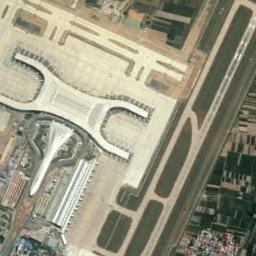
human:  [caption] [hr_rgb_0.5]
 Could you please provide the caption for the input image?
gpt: An airport with some runways and two terminals on the lawn and the farmland with a village beside .

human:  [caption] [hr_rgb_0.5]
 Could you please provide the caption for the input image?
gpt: The airport was built in the middle of lush vegetation .

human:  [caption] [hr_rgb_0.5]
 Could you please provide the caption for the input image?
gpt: Several runways and buildings are scattered in the airport while every plane is on their own position .

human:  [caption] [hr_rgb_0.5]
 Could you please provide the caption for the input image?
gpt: There is an airport in the field with some runways next to the field .

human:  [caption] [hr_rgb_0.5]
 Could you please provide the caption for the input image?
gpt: The runway of the airport is surrounded by grass .